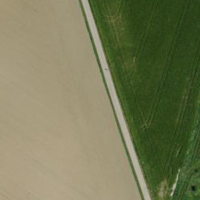
EUNIS habitat code: 52
Species observed at this site:
Arrhenatherum elatius
Motacilla alba